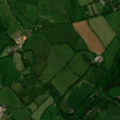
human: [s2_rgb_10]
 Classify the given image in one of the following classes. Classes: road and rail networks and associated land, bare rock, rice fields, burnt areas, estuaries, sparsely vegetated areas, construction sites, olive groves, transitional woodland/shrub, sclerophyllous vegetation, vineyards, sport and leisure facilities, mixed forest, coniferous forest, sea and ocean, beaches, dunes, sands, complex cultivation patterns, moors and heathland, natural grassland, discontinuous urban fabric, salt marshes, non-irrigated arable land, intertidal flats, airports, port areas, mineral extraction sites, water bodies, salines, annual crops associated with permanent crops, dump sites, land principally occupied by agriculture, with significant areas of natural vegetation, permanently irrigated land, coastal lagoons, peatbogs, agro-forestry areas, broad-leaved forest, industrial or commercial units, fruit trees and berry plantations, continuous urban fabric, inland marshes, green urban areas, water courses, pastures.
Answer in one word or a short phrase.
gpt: pastures